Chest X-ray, PA view. Patient: 47 years old, sex M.
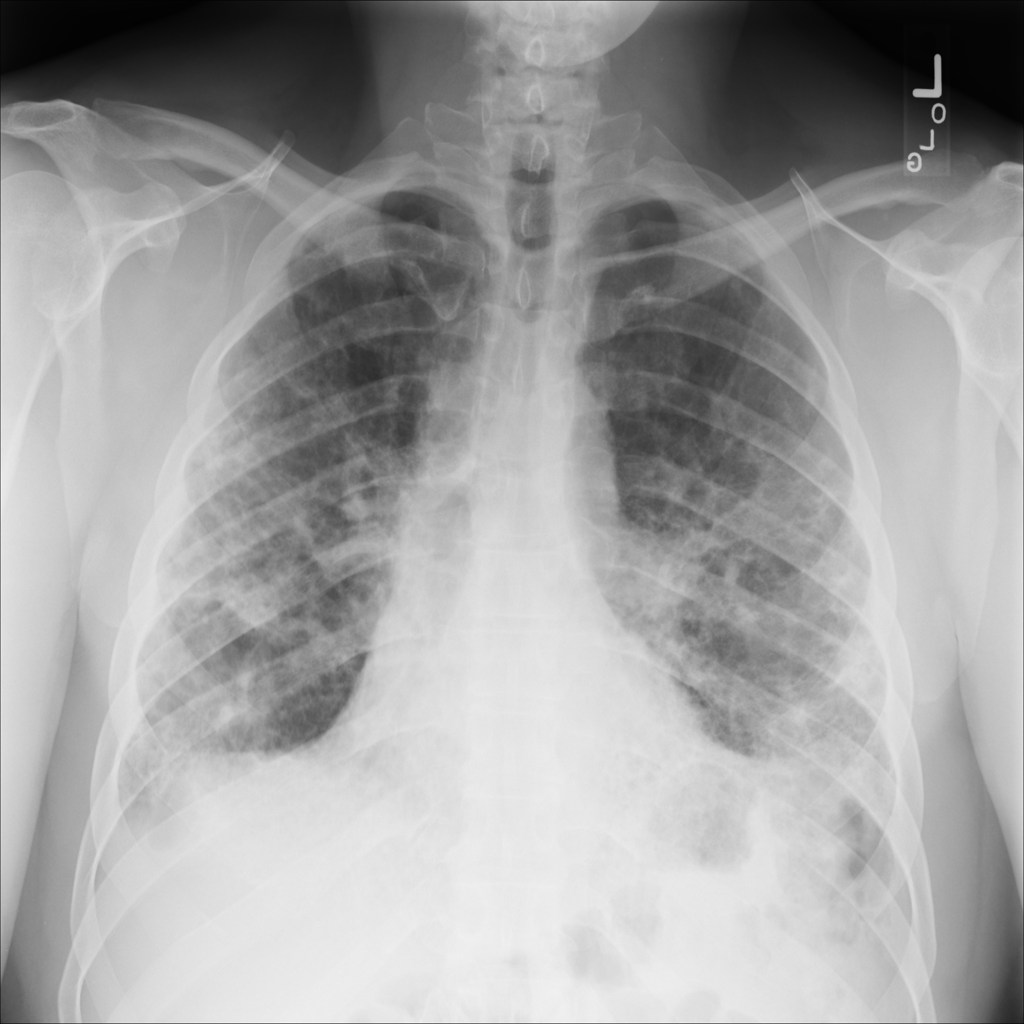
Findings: Fibrosis